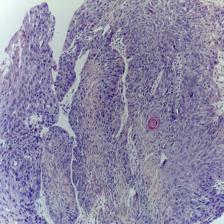
Diagnosis: OSCC